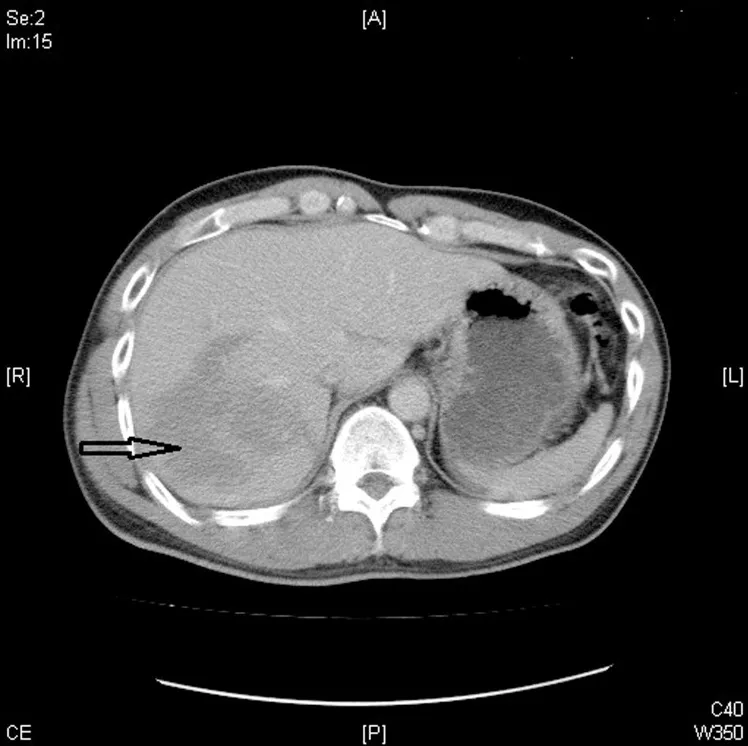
Abdominal computed tomography scan of the 36-year-old man, showing intra-parenchymal laceration with hematoma (arrow).
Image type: radiology (ct)